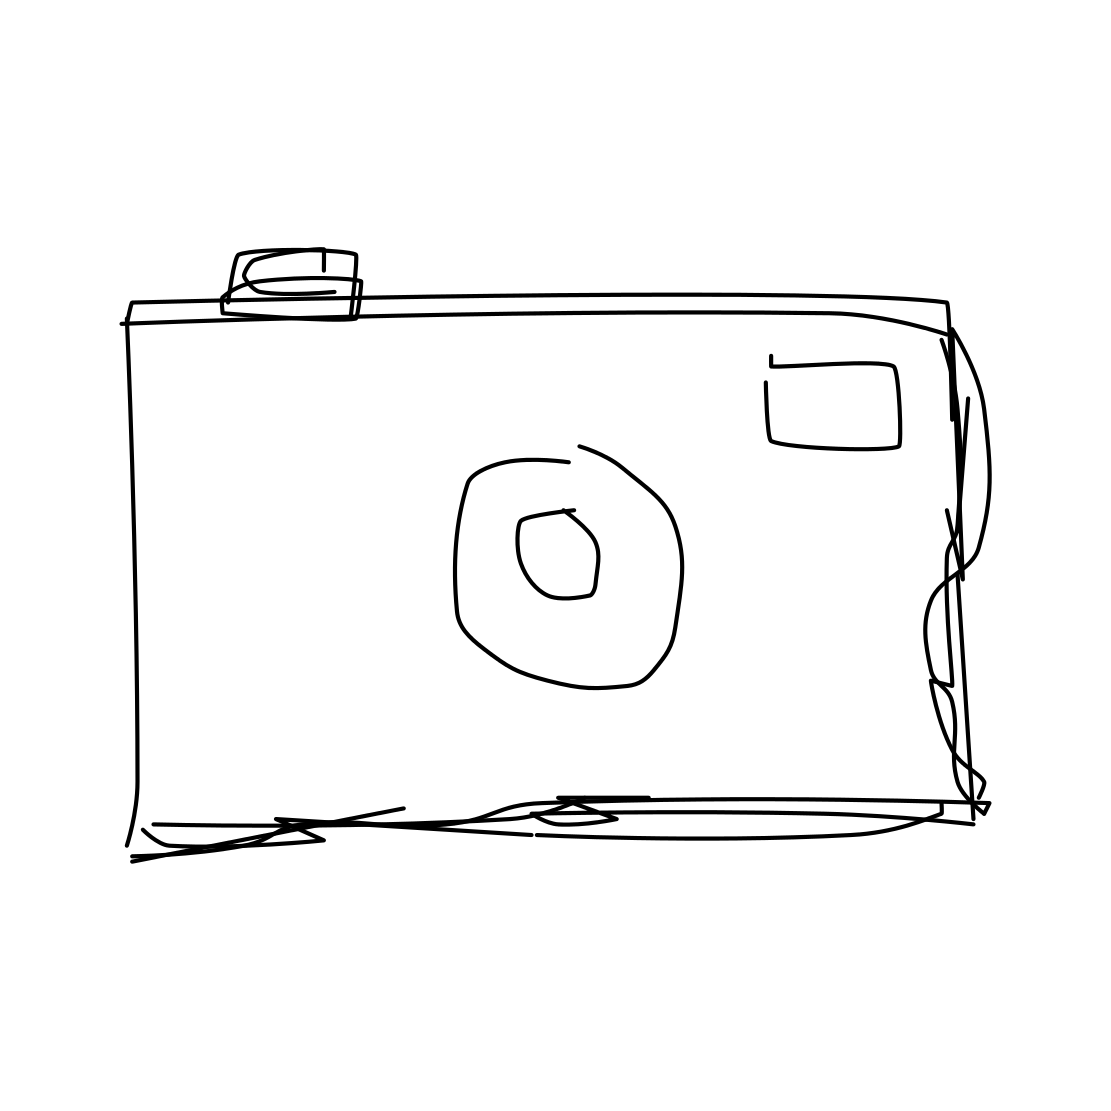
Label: camera